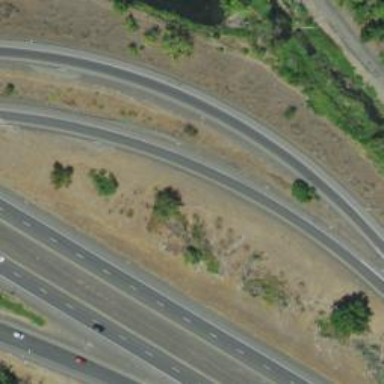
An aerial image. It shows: Motorway link.